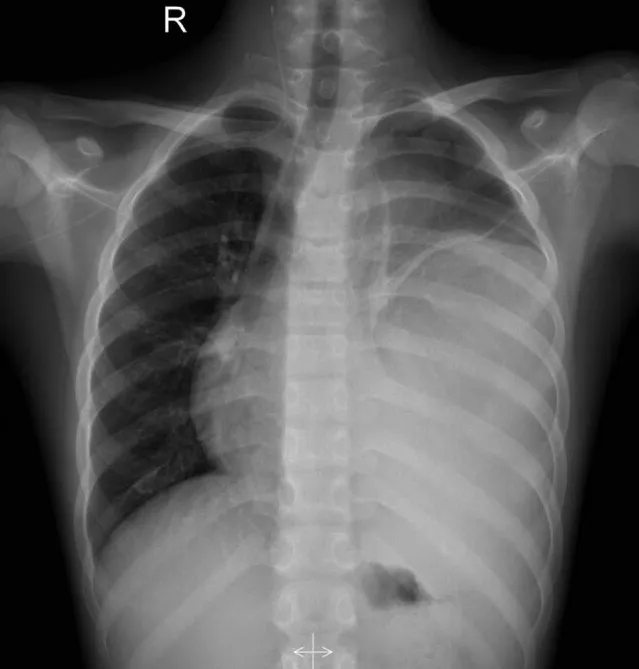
The chest X-ray showed a large dense shadow with an unclear boundary in the left lung field, and the heart was obviously compressed and shifted to the right.
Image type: radiology (x_ray)